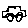
Label: car